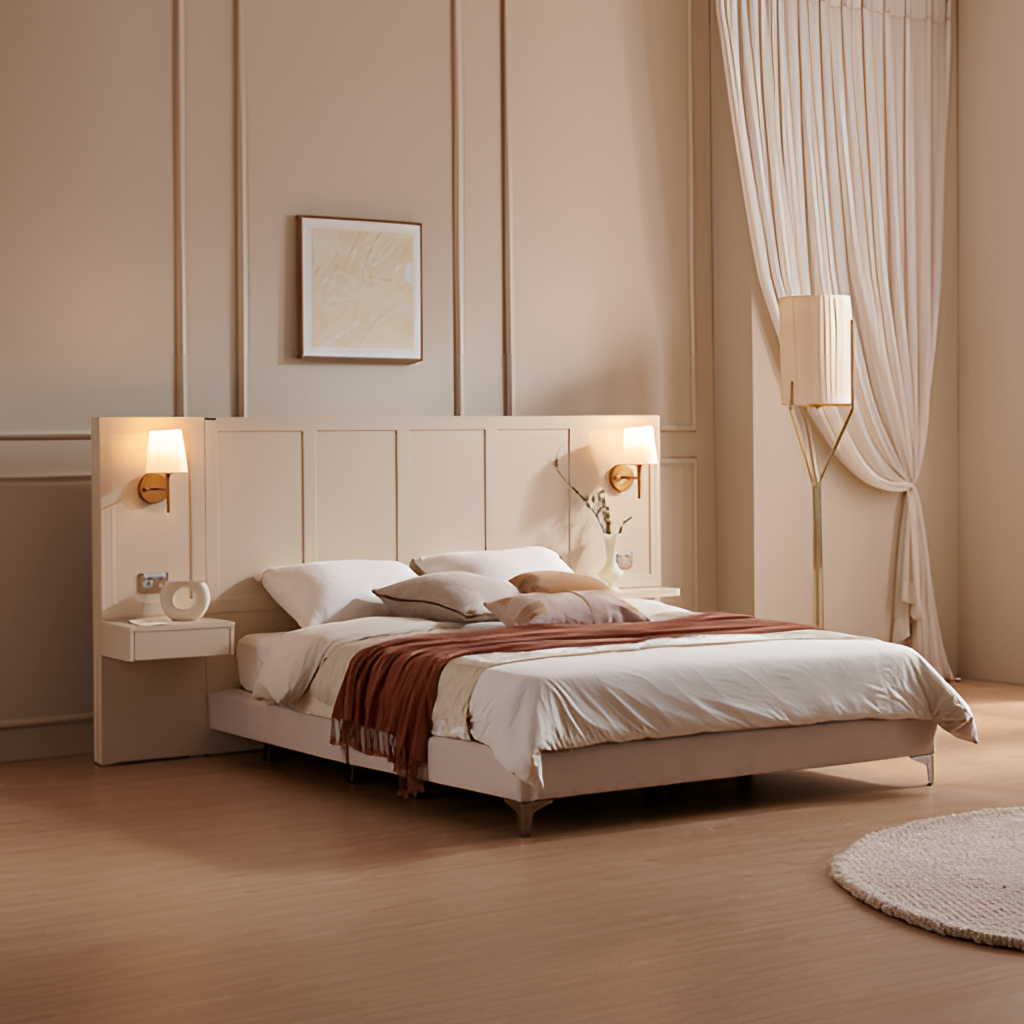
bedroom, cream fabric illuminated headboard bed, wood flooring, with plank pattern, paint wallpaper, with solid pattern, minimalist